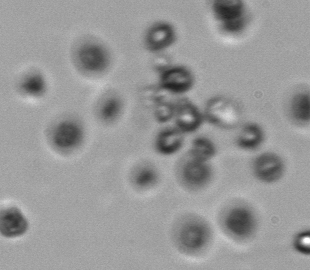
Label: Phaeocystis